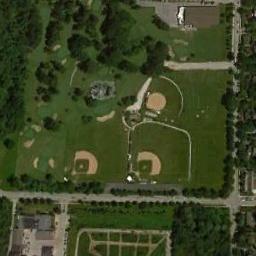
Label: baseball_diamond